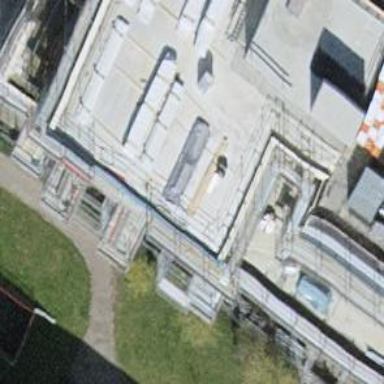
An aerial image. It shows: View of roof of building.